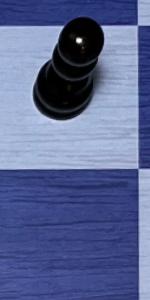
Label: Empty